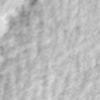
Label: no_change